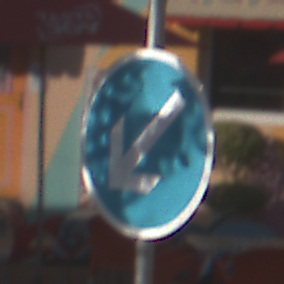
Verkehrszeichen: VorgeschriebeneVorbeifahrtLinks
Umgebung: Outdoor, Special
Tageszeit: MorningAfternoon
Wetter: PartlyCloudy
Licht: Natural
Jahreszeit: NotSpecified
Kontrast: HighContrast